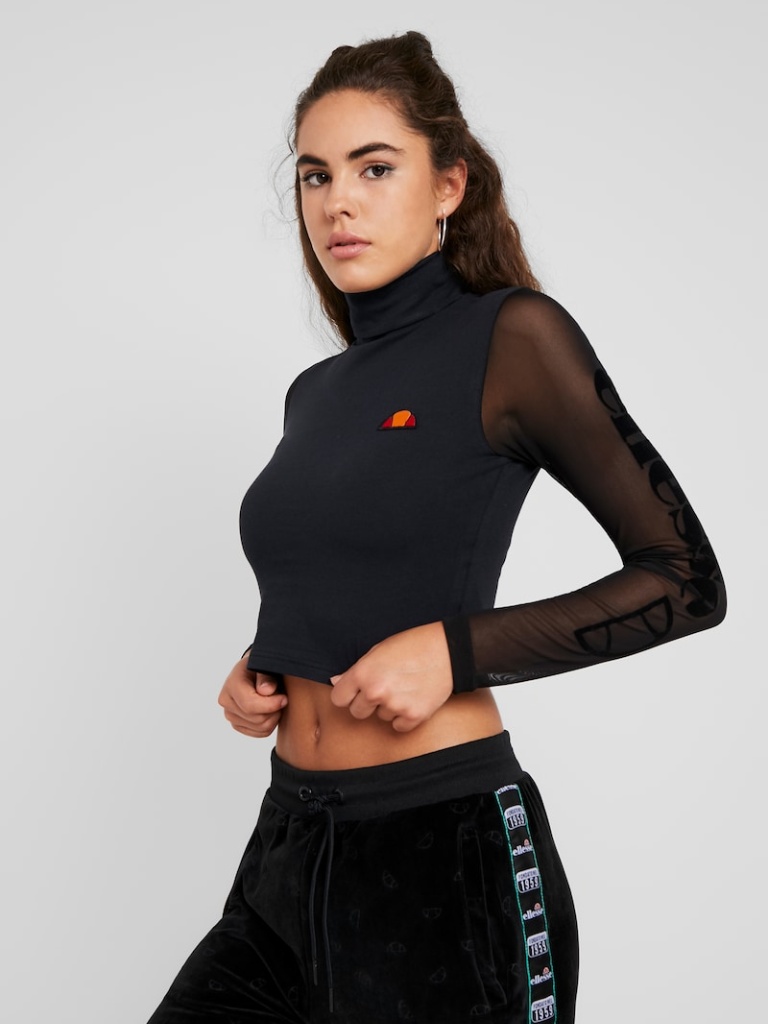
knit tight a long-sleeved with the sleeves down cropped length Untucked turtleneck top